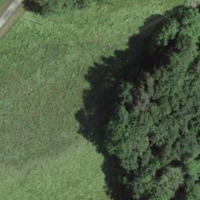
EUNIS habitat code: 24
Species observed at this site:
Dryocopus martius